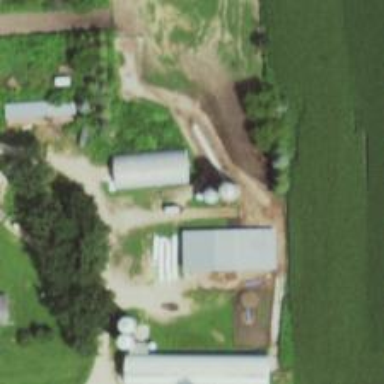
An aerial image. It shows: Silo.